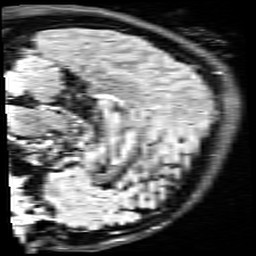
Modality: FLAIR
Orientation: sagittal
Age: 36
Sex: male
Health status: healthy
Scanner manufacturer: siemens
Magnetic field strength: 3 T
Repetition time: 9 s
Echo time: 0.088 s